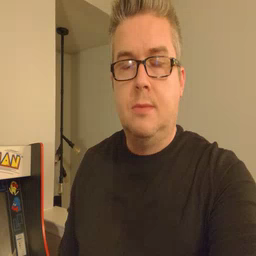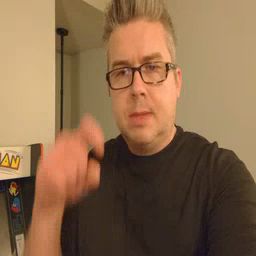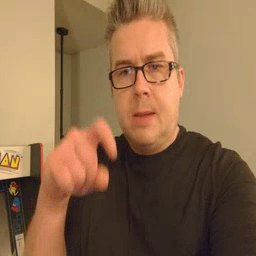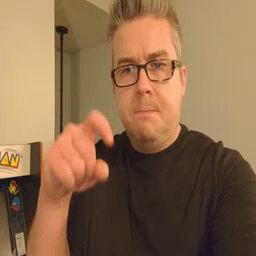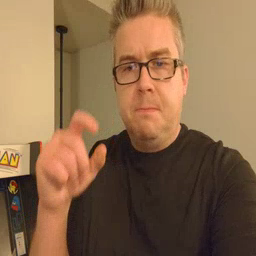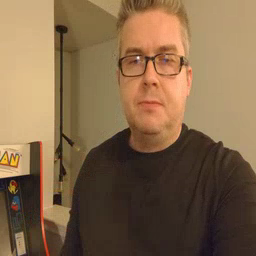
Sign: time